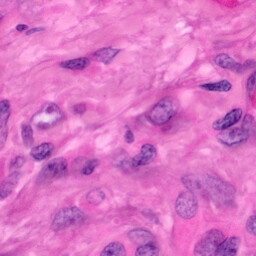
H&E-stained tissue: Pancreatic